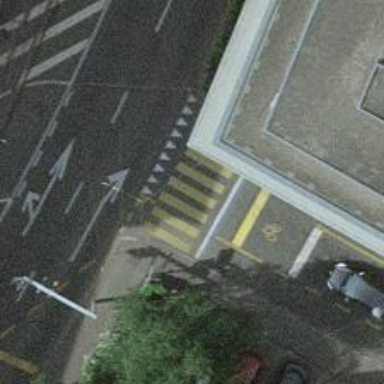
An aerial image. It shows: Crossing with traffic signals.